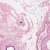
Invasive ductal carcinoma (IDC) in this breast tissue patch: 0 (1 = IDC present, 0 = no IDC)